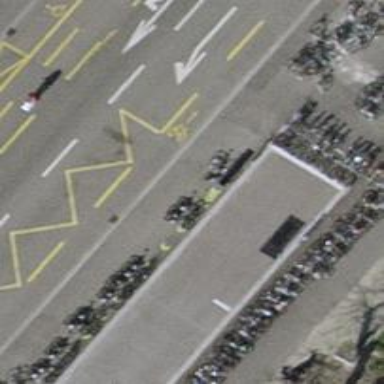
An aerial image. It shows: Bicycle rental service.